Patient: sex F, age 57
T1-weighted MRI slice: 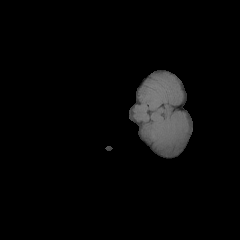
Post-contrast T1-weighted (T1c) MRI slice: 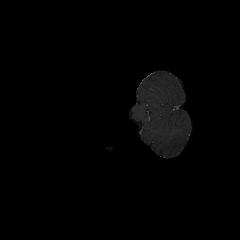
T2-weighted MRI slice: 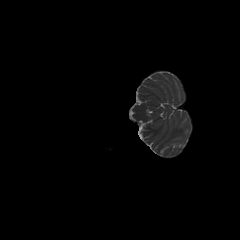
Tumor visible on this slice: no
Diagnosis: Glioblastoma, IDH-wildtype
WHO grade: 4